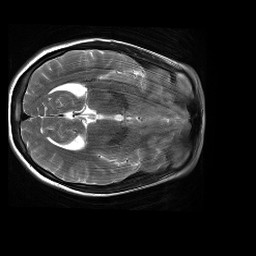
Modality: T2w
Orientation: axial
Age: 22
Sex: female
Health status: healthy
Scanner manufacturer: siemens
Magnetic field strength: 3 T
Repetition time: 4.01 s
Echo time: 0.116 s